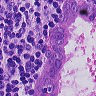
Metastatic tissue present: yes